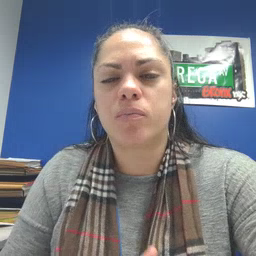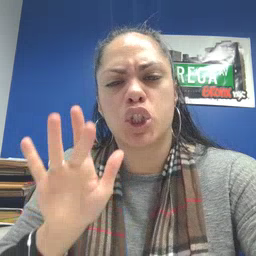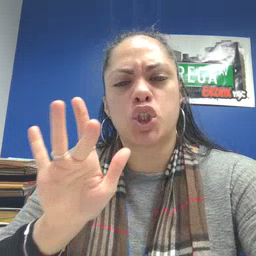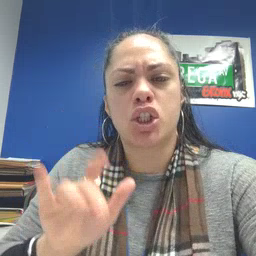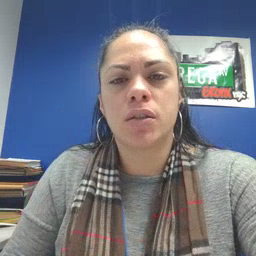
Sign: touch